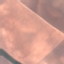
Label: AnnualCrop